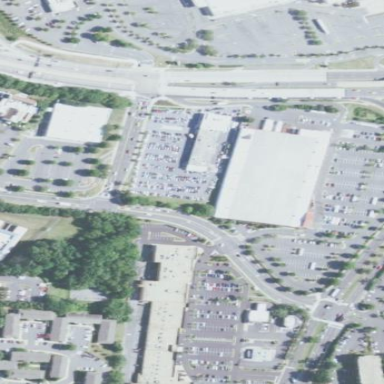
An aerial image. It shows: Retail area.